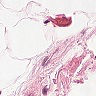
Metastatic tissue present: no